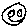
Label: smiley face